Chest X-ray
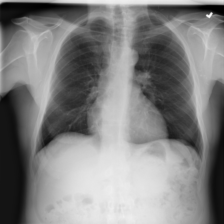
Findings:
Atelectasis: negative
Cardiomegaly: negative
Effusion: negative
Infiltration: negative
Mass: negative
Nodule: negative
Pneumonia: negative
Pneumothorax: negative
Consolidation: negative
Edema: negative
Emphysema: negative
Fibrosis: negative
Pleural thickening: negative
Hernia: negative